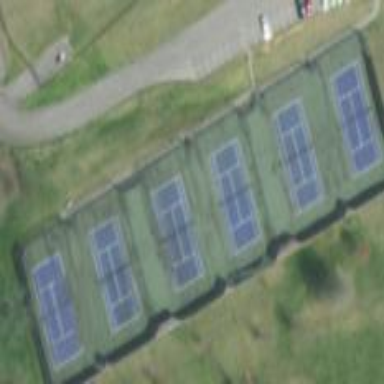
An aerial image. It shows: Tennis court on pitch designated for leisure land.